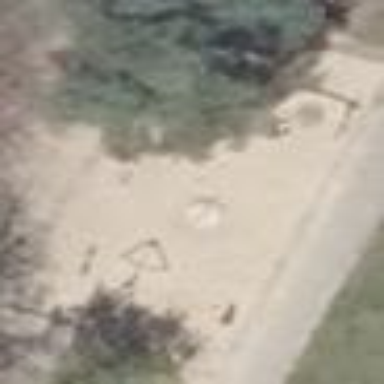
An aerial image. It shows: Sandpit playground with sandy surface.